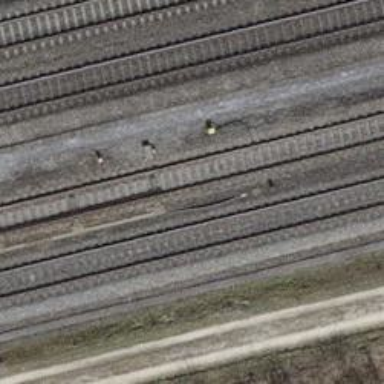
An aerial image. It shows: Railway switch.